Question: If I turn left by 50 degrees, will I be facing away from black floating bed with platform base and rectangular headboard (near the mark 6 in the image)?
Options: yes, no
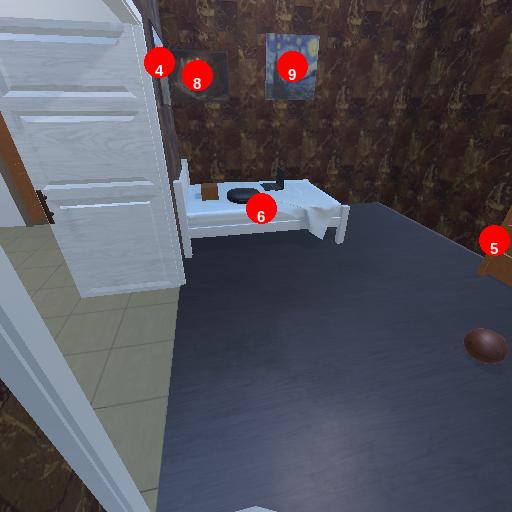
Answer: yes